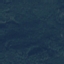
Land use / land cover: Forest